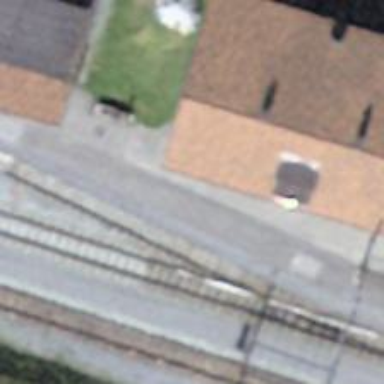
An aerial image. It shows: Station for public transport and railway.